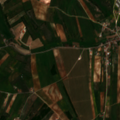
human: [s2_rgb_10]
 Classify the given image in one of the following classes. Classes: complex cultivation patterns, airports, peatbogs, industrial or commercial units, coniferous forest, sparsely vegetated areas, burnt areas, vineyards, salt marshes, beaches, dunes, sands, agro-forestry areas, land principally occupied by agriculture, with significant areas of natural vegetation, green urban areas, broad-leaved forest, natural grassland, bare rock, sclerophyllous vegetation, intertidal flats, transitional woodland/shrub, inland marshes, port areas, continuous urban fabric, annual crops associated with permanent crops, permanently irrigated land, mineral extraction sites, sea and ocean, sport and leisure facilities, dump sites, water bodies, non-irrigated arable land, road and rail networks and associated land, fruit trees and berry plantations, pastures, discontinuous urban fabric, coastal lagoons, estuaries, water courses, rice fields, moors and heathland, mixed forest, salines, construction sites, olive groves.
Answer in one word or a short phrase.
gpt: non-irrigated arable land, annual crops associated with permanent crops, complex cultivation patterns, land principally occupied by agriculture, with significant areas of natural vegetation